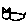
Label: cat